Current action and preconditions to check: path_clear

Your task: For each precondition in the list above, predict whether it will hold at this action.

Consider the current scene as observed from the mobile robot's camera, and analyze the predicted future states of all dynamic agents (e.g., people, animals, vehicles, or any moving entities) within the NEXT SECOND.

IMPORTANT: Only answer "very likely" if you are absolutely certain—based on strong, clear evidence—that a dynamic agent will violate the precondition in the predicted future state. Do NOT answer "very likely" for unlikely, ambiguous, or low-probability risks.

Ask yourself for each precondition: Is there a high probability, with clear and convincing evidence, that the predicted future states of any dynamic agent will interfere with the predicted future state of the currently executing action within the NEXT SECOND, causing that precondition to fail?

Assess the risk level based on these predictions. Use "likely" or "very likely" if motions create a clear risk of interference.

Use "neutral" or "improbable" if agents are nearby but their predicted paths are clearly diverging or non-conflicting.

Failure Risk Categories: "very improbable", "improbable", "neutral", "likely", "very likely"

Answer Format: Output ONLY the probability_of_failure value from these categories: "very improbable", "improbable", "neutral", "likely", "very likely"

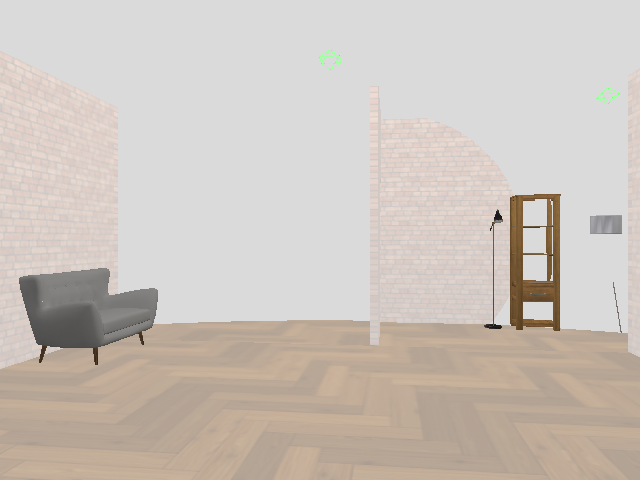

Answer: very improbable